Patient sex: M
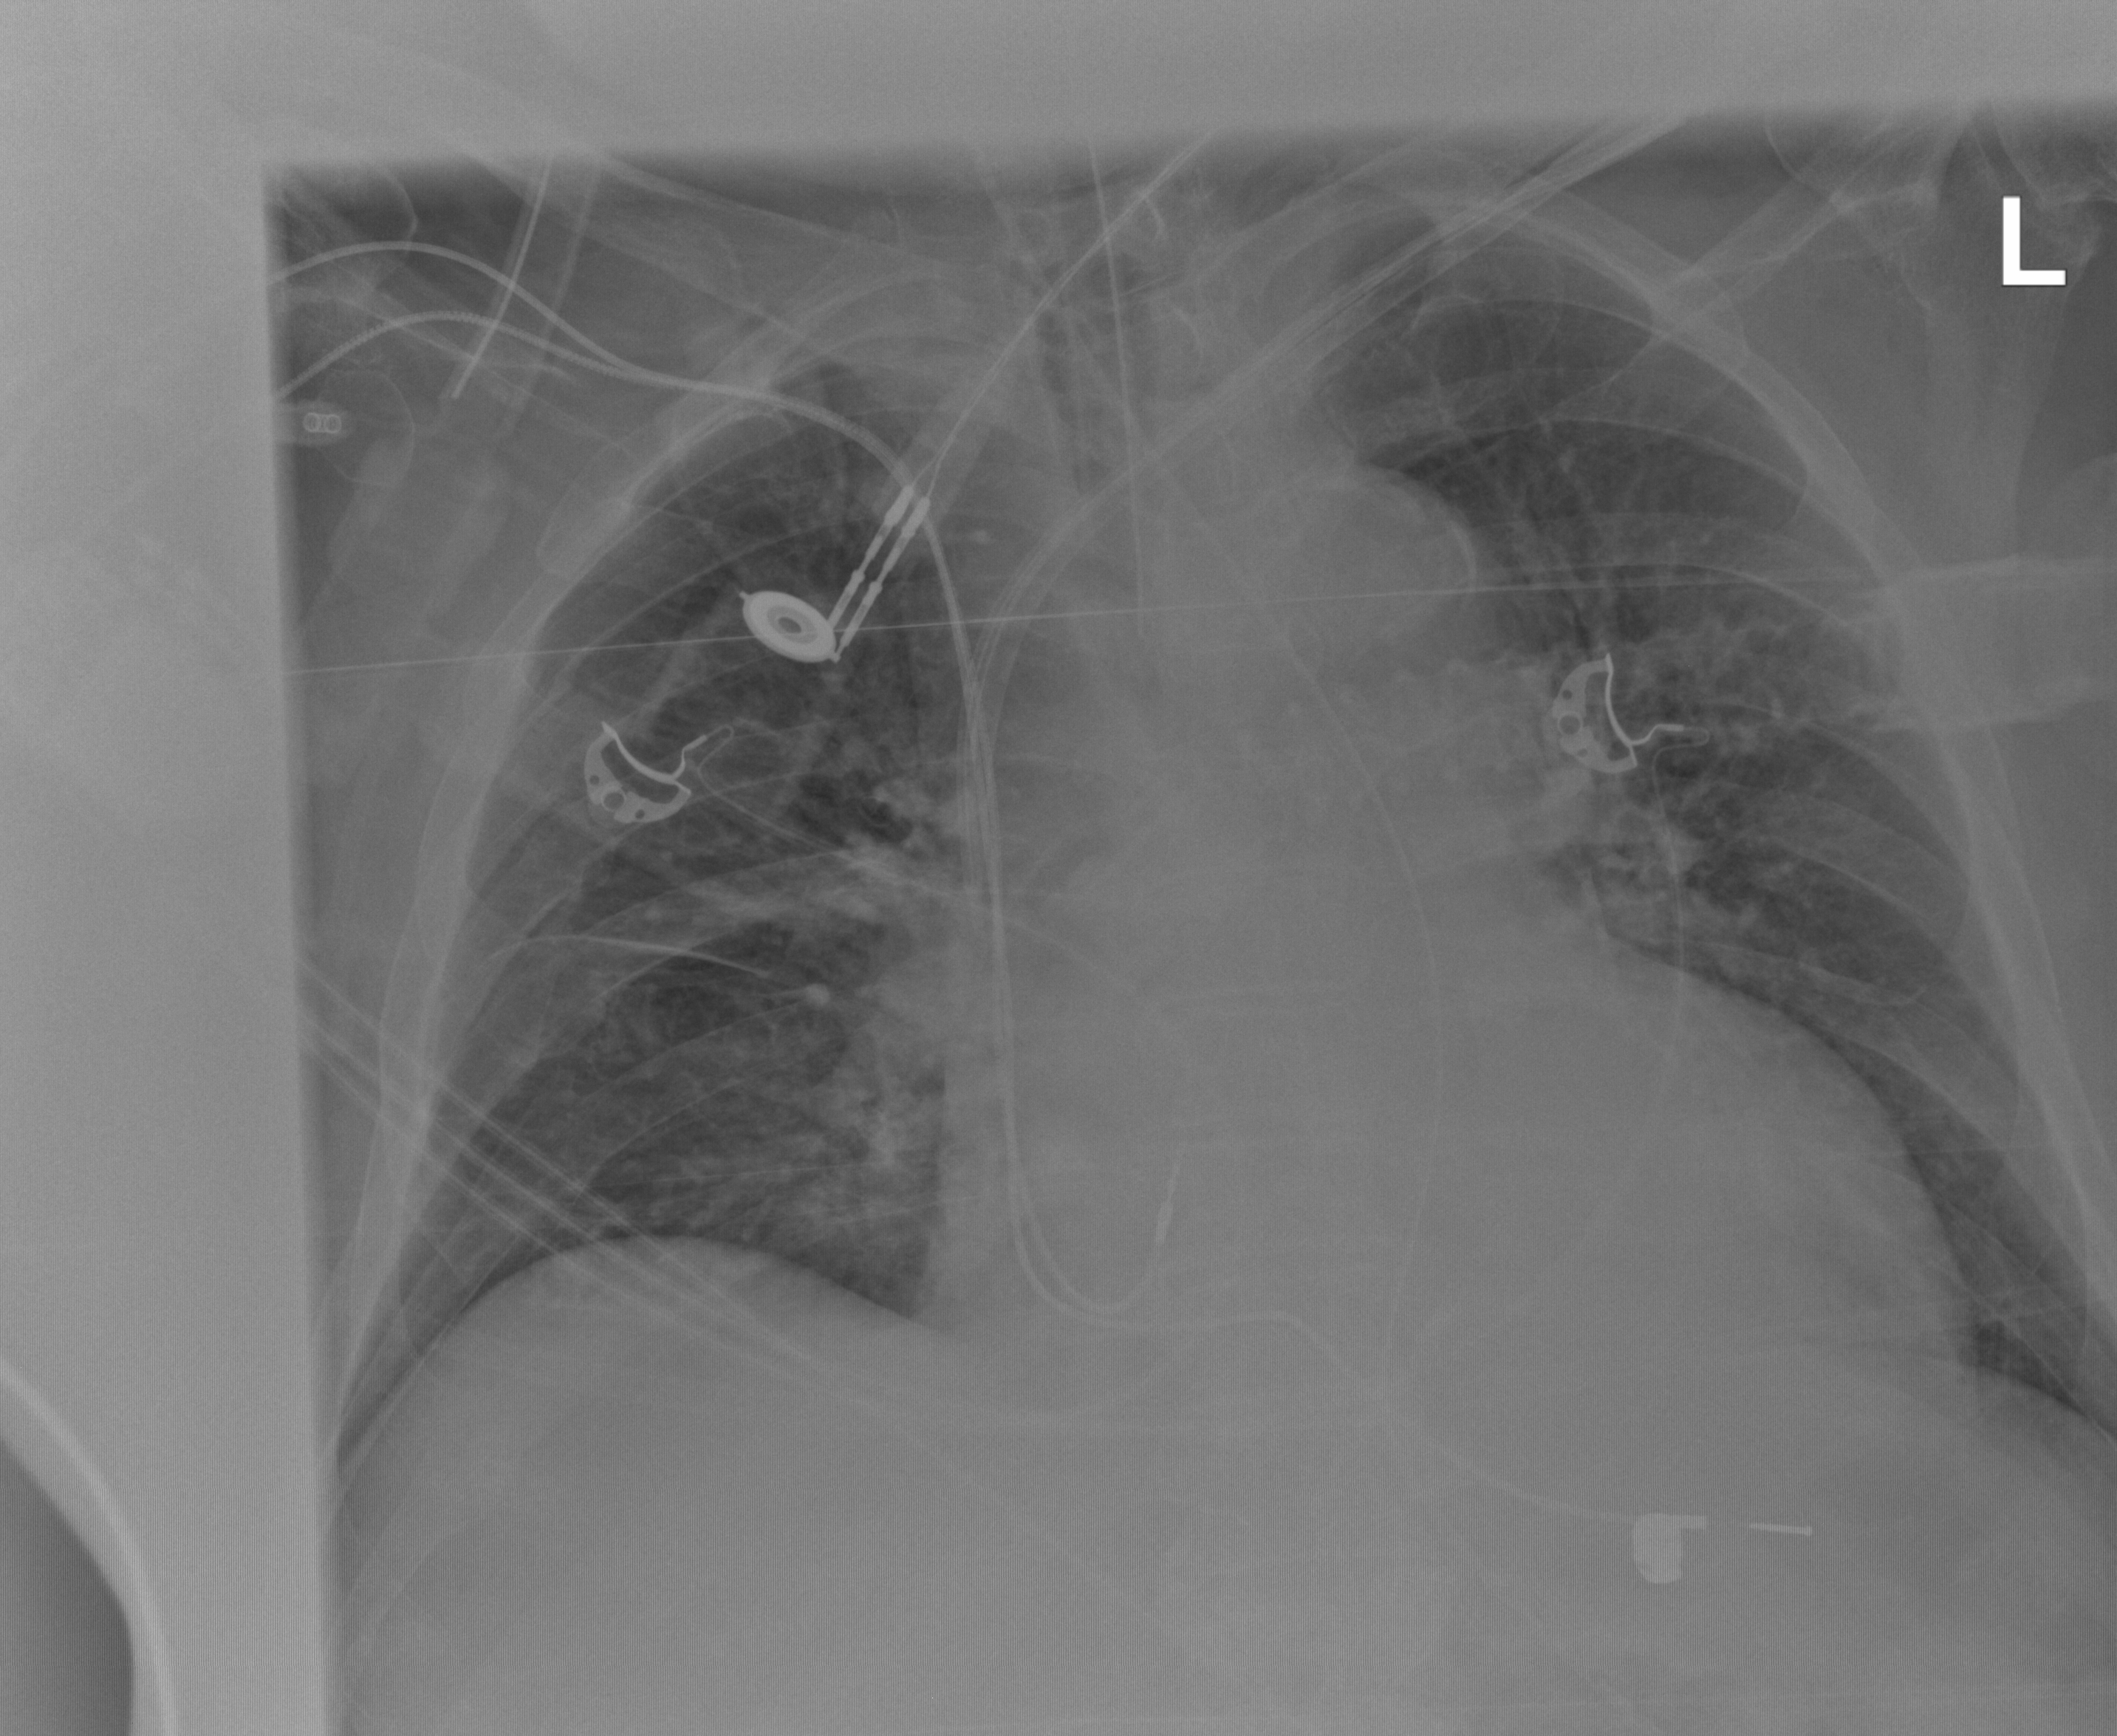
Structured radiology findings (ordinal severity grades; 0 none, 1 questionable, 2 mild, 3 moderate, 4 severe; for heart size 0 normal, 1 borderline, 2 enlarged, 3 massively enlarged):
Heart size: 2
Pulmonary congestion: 2
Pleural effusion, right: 0
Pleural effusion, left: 0
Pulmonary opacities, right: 2
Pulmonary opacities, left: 2
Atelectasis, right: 2
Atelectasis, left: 2